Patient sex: M
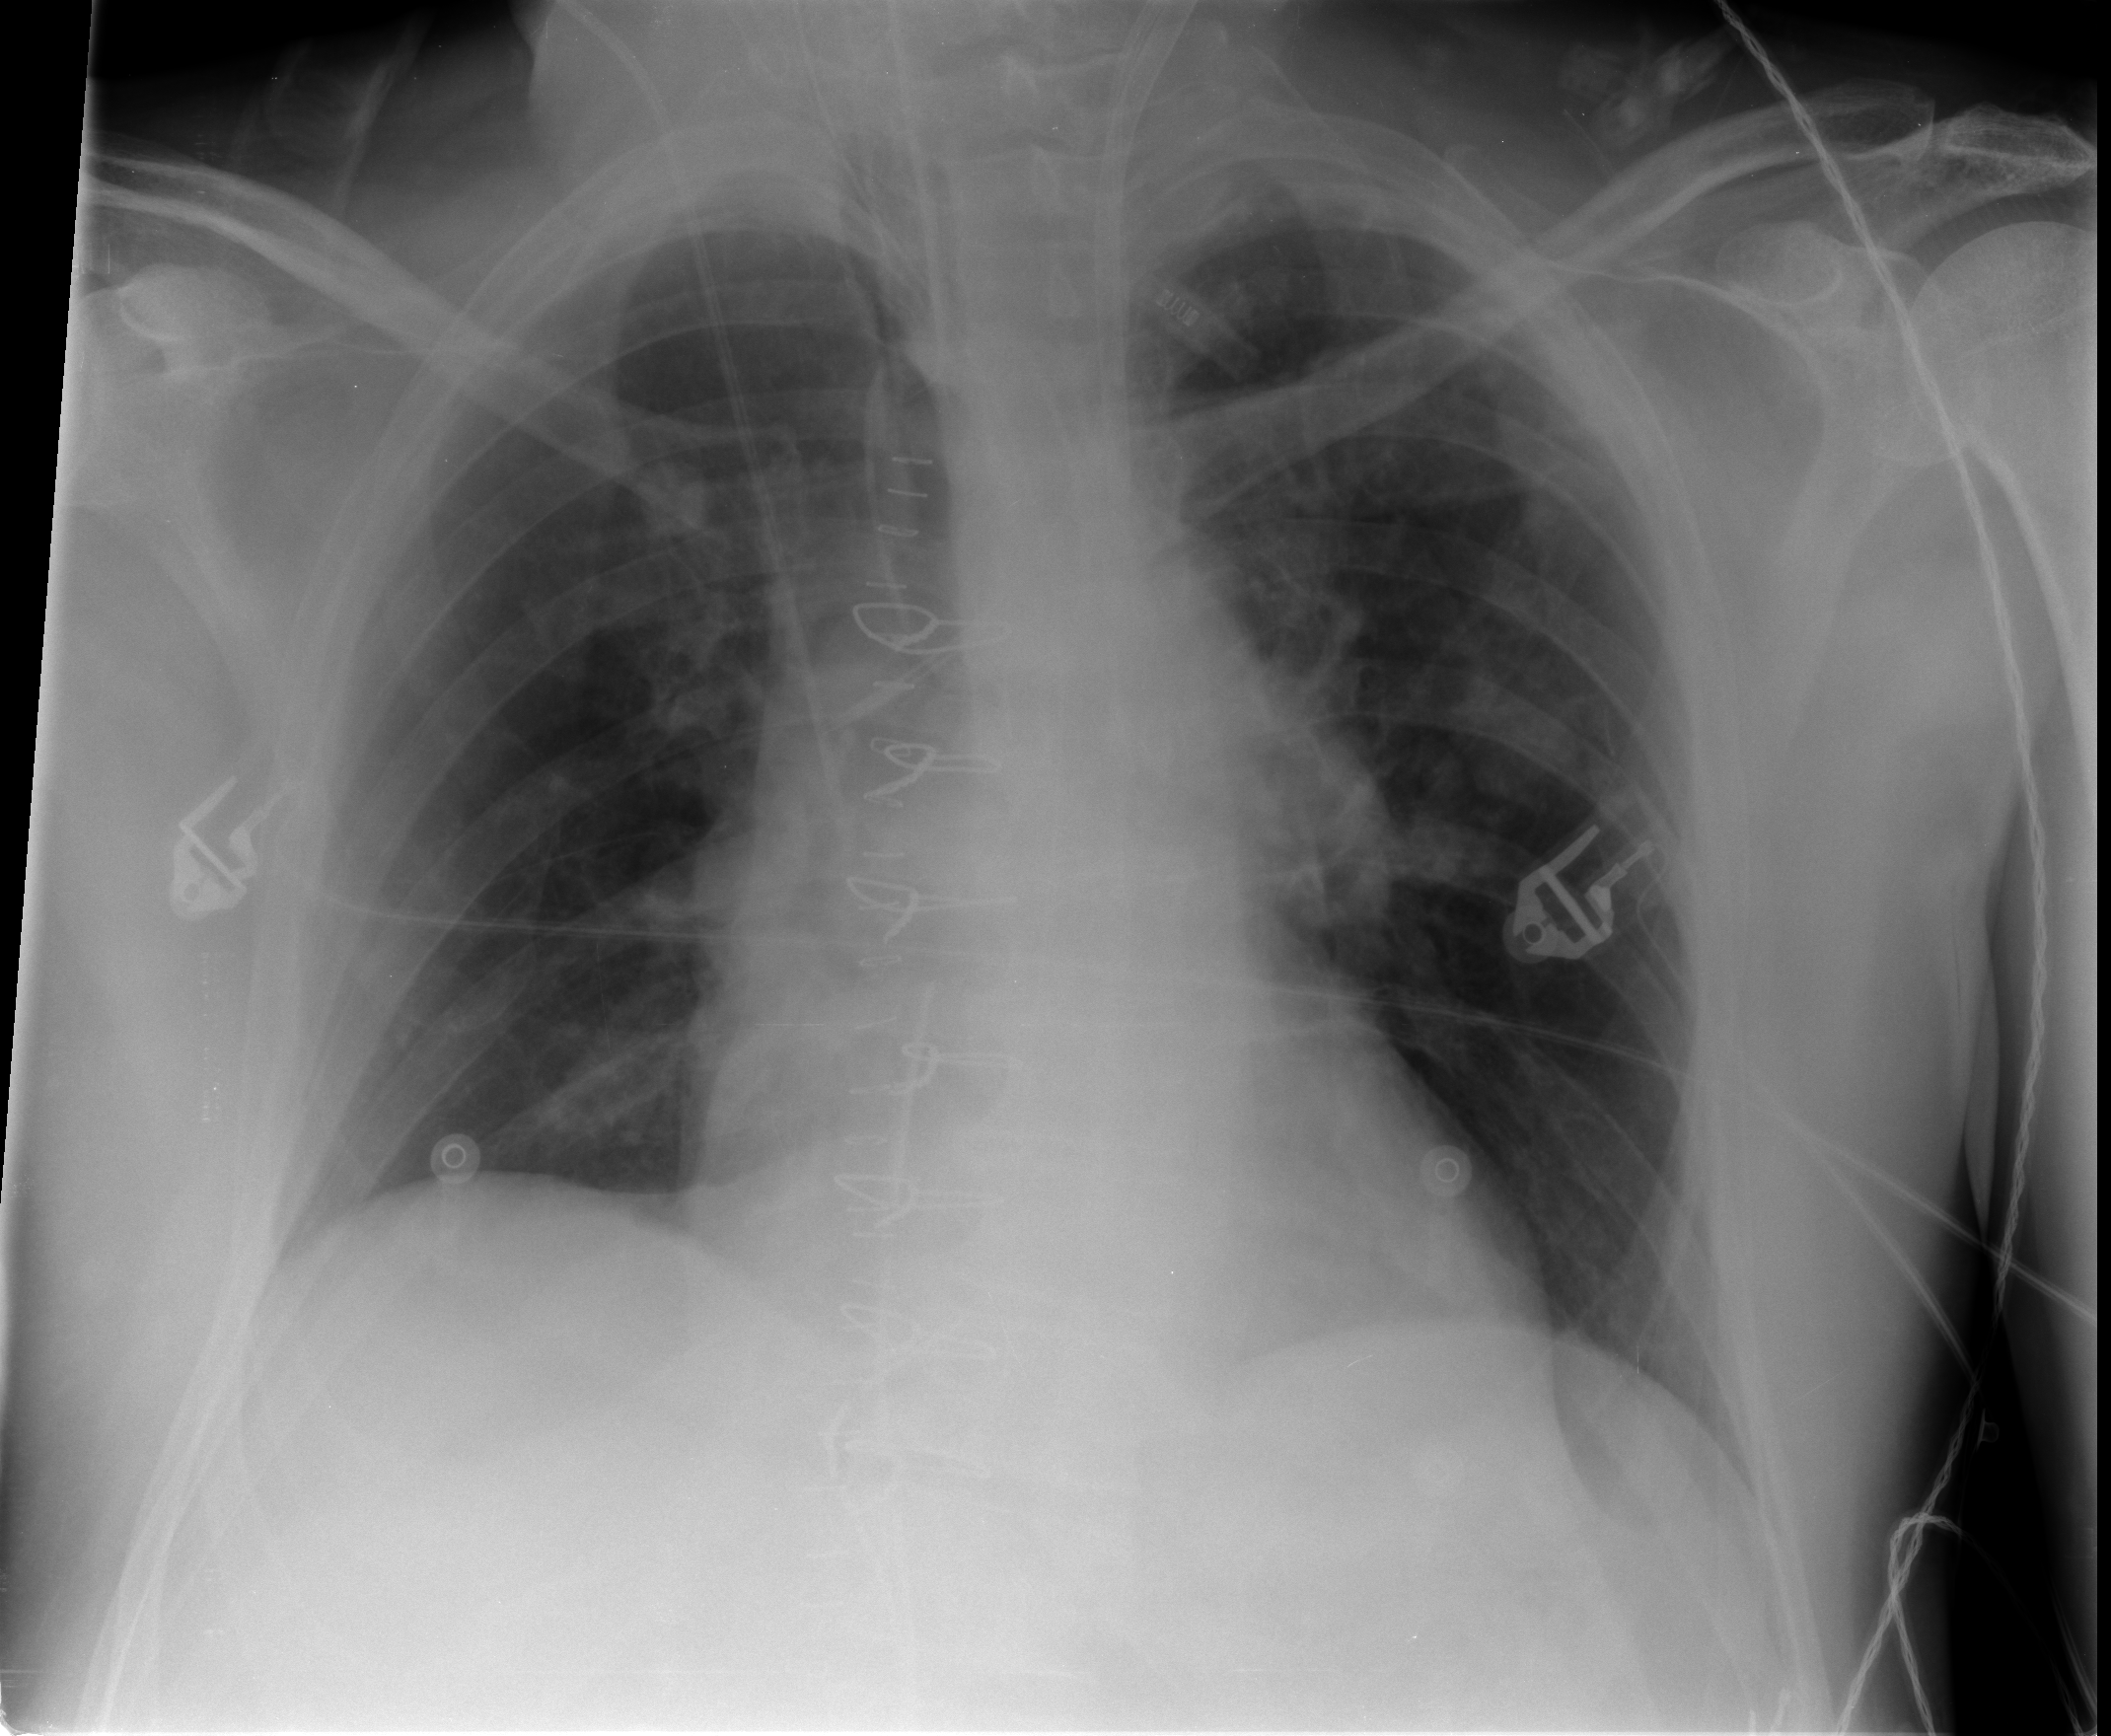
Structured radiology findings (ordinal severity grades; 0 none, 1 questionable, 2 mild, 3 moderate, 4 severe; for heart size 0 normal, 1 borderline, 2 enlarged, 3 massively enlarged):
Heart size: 1
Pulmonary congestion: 0
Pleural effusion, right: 1
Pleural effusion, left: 0
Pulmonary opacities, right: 0
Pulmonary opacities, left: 0
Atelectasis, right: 0
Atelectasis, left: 0